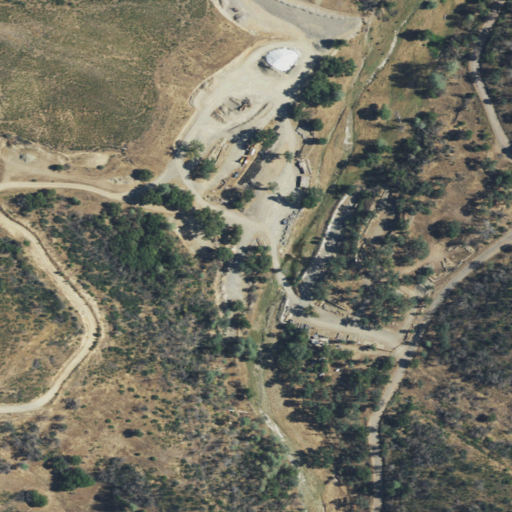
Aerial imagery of valley in California named Horse Gulch containing shrub, grassland, open development, evergreen forest, low intensity development, deciduous forest, and medium intensity development